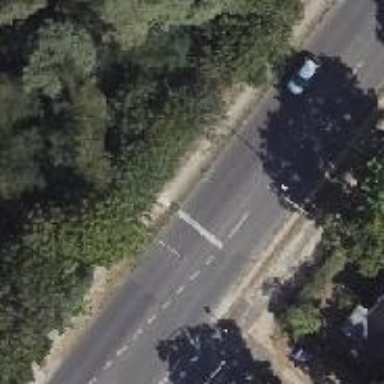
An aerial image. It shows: Road with traffic signals controlling the flow of traffic.